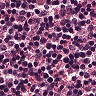
Metastatic tissue present: yes